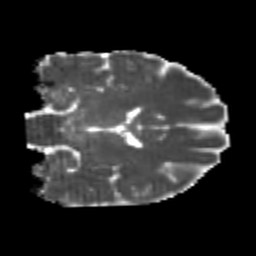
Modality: MD
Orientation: coronal
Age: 20
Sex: male
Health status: healthy
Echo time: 0.074 s